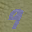
Label: 9